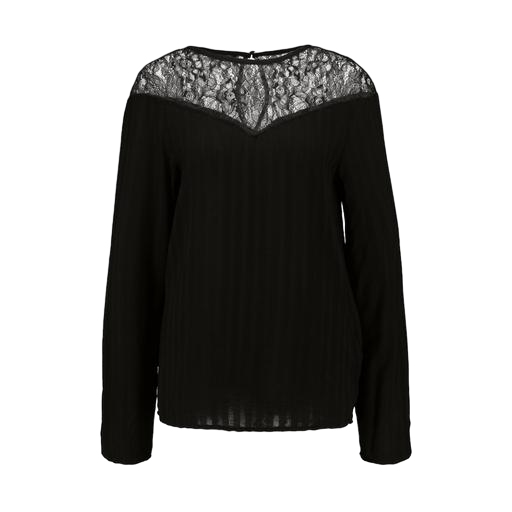
black women's lace-inset fil coupé blouse, black lace-accented top, black long-sleeved lace top, white background